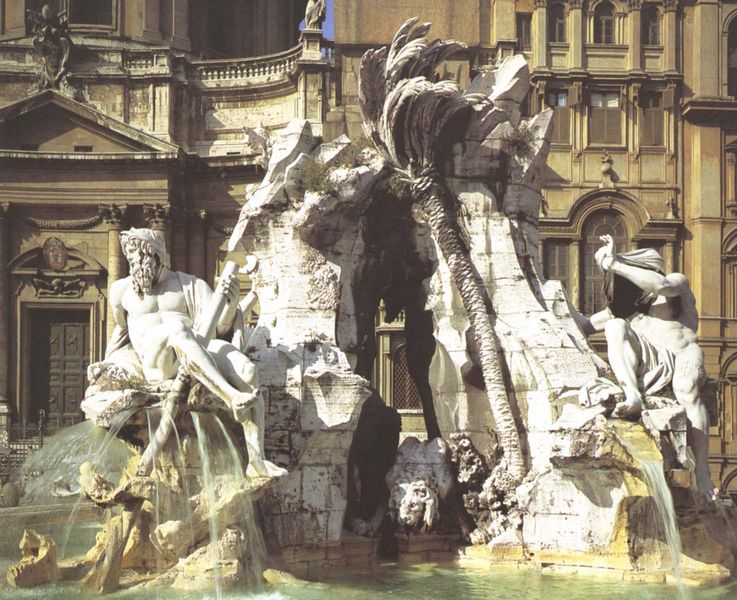
Titel: Vierströmebrunnen
Künstler: Giovanni Lorenzo Bernini
Standort: Rom, Piazza Navona (EU - I - Latium)
Schlagwörter: baum, dunkel, mann, nackt, schatten, wasser, weiß, stadt, fenster, frau, hell, licht, marmor, männer, schwarz, tür, gebäude, haus, bart, barock, stein, sonne, höhle, wasserfall, brunnen, springbrunnen, bein, fassade, italien, stab, platz, sturm, architecture, king, men, palace, white, old, brown, palm, palme, tor, foto, ruine, palast, balustrade, schlange, rom, ranke, feather, zeus, classical, gods, greek, man, rock, roman, tree, building, water, island, tränke, feet, löwe, dog, photo, sculpture, statue, tunnel, marble, ancient, leaves, kriche, renaissance, rome, italian, fountain, statues, foot, god, fish, leaf, bernini, neptun, skuptur, flussgott, palm tree, muscle, photograph, fear, muscles, trevi, beards, climb, spout, neptune, trident, posiedon, frond, navona, leafbrown